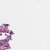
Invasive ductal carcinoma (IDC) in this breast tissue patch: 1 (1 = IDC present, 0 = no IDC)